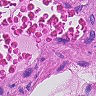
Metastatic tissue present: no